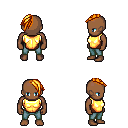
a pixel art fantasy rpg character, male body template, human, dark skin, gold chest armor, teal pants, light blonde long mohawk hairstyle, four views (front, back, left, right), 2x2 character sprite sheet, small pixel art, hard edges, no anti-aliasing